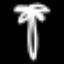
Label: palm tree